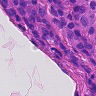
Metastatic tissue present: yes